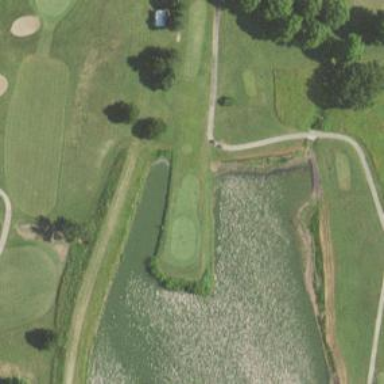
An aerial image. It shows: View of golf hole.